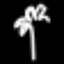
Label: palm tree